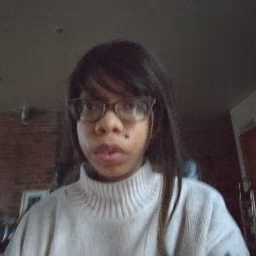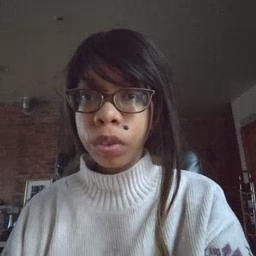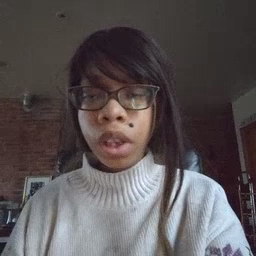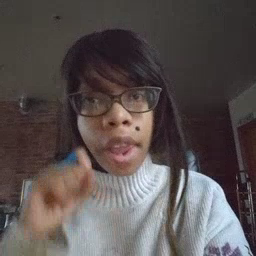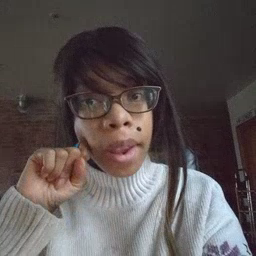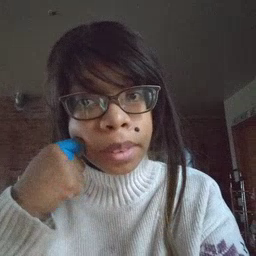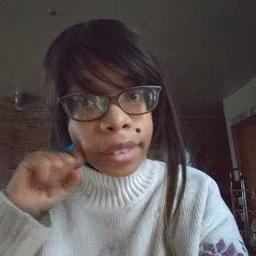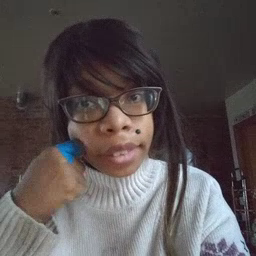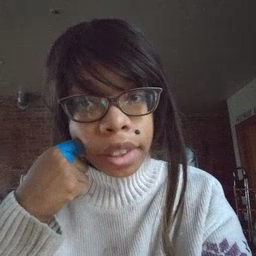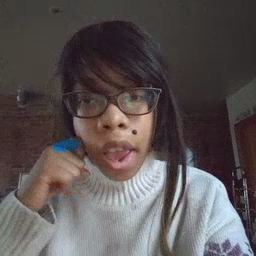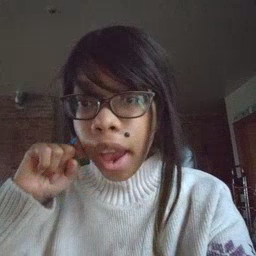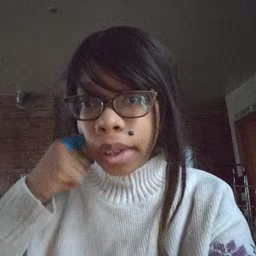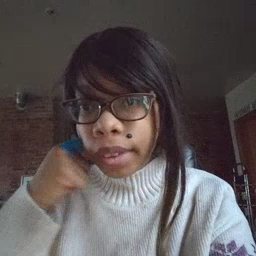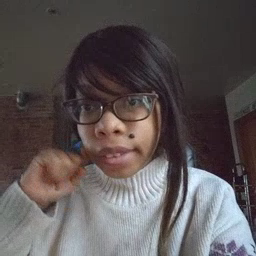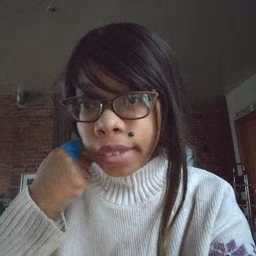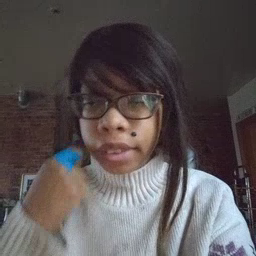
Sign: apple